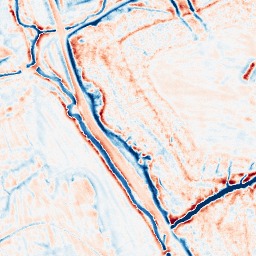
Category: edge_preserving
Decomposition family: bilateral
Decomposition parameters: d: 15
sigma_color: 75
sigma_space: 25
Upsampling method: regularized
Upsampling parameters: scale: 4
lambda_reg: 0.01
Upsampling scale: 4